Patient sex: F
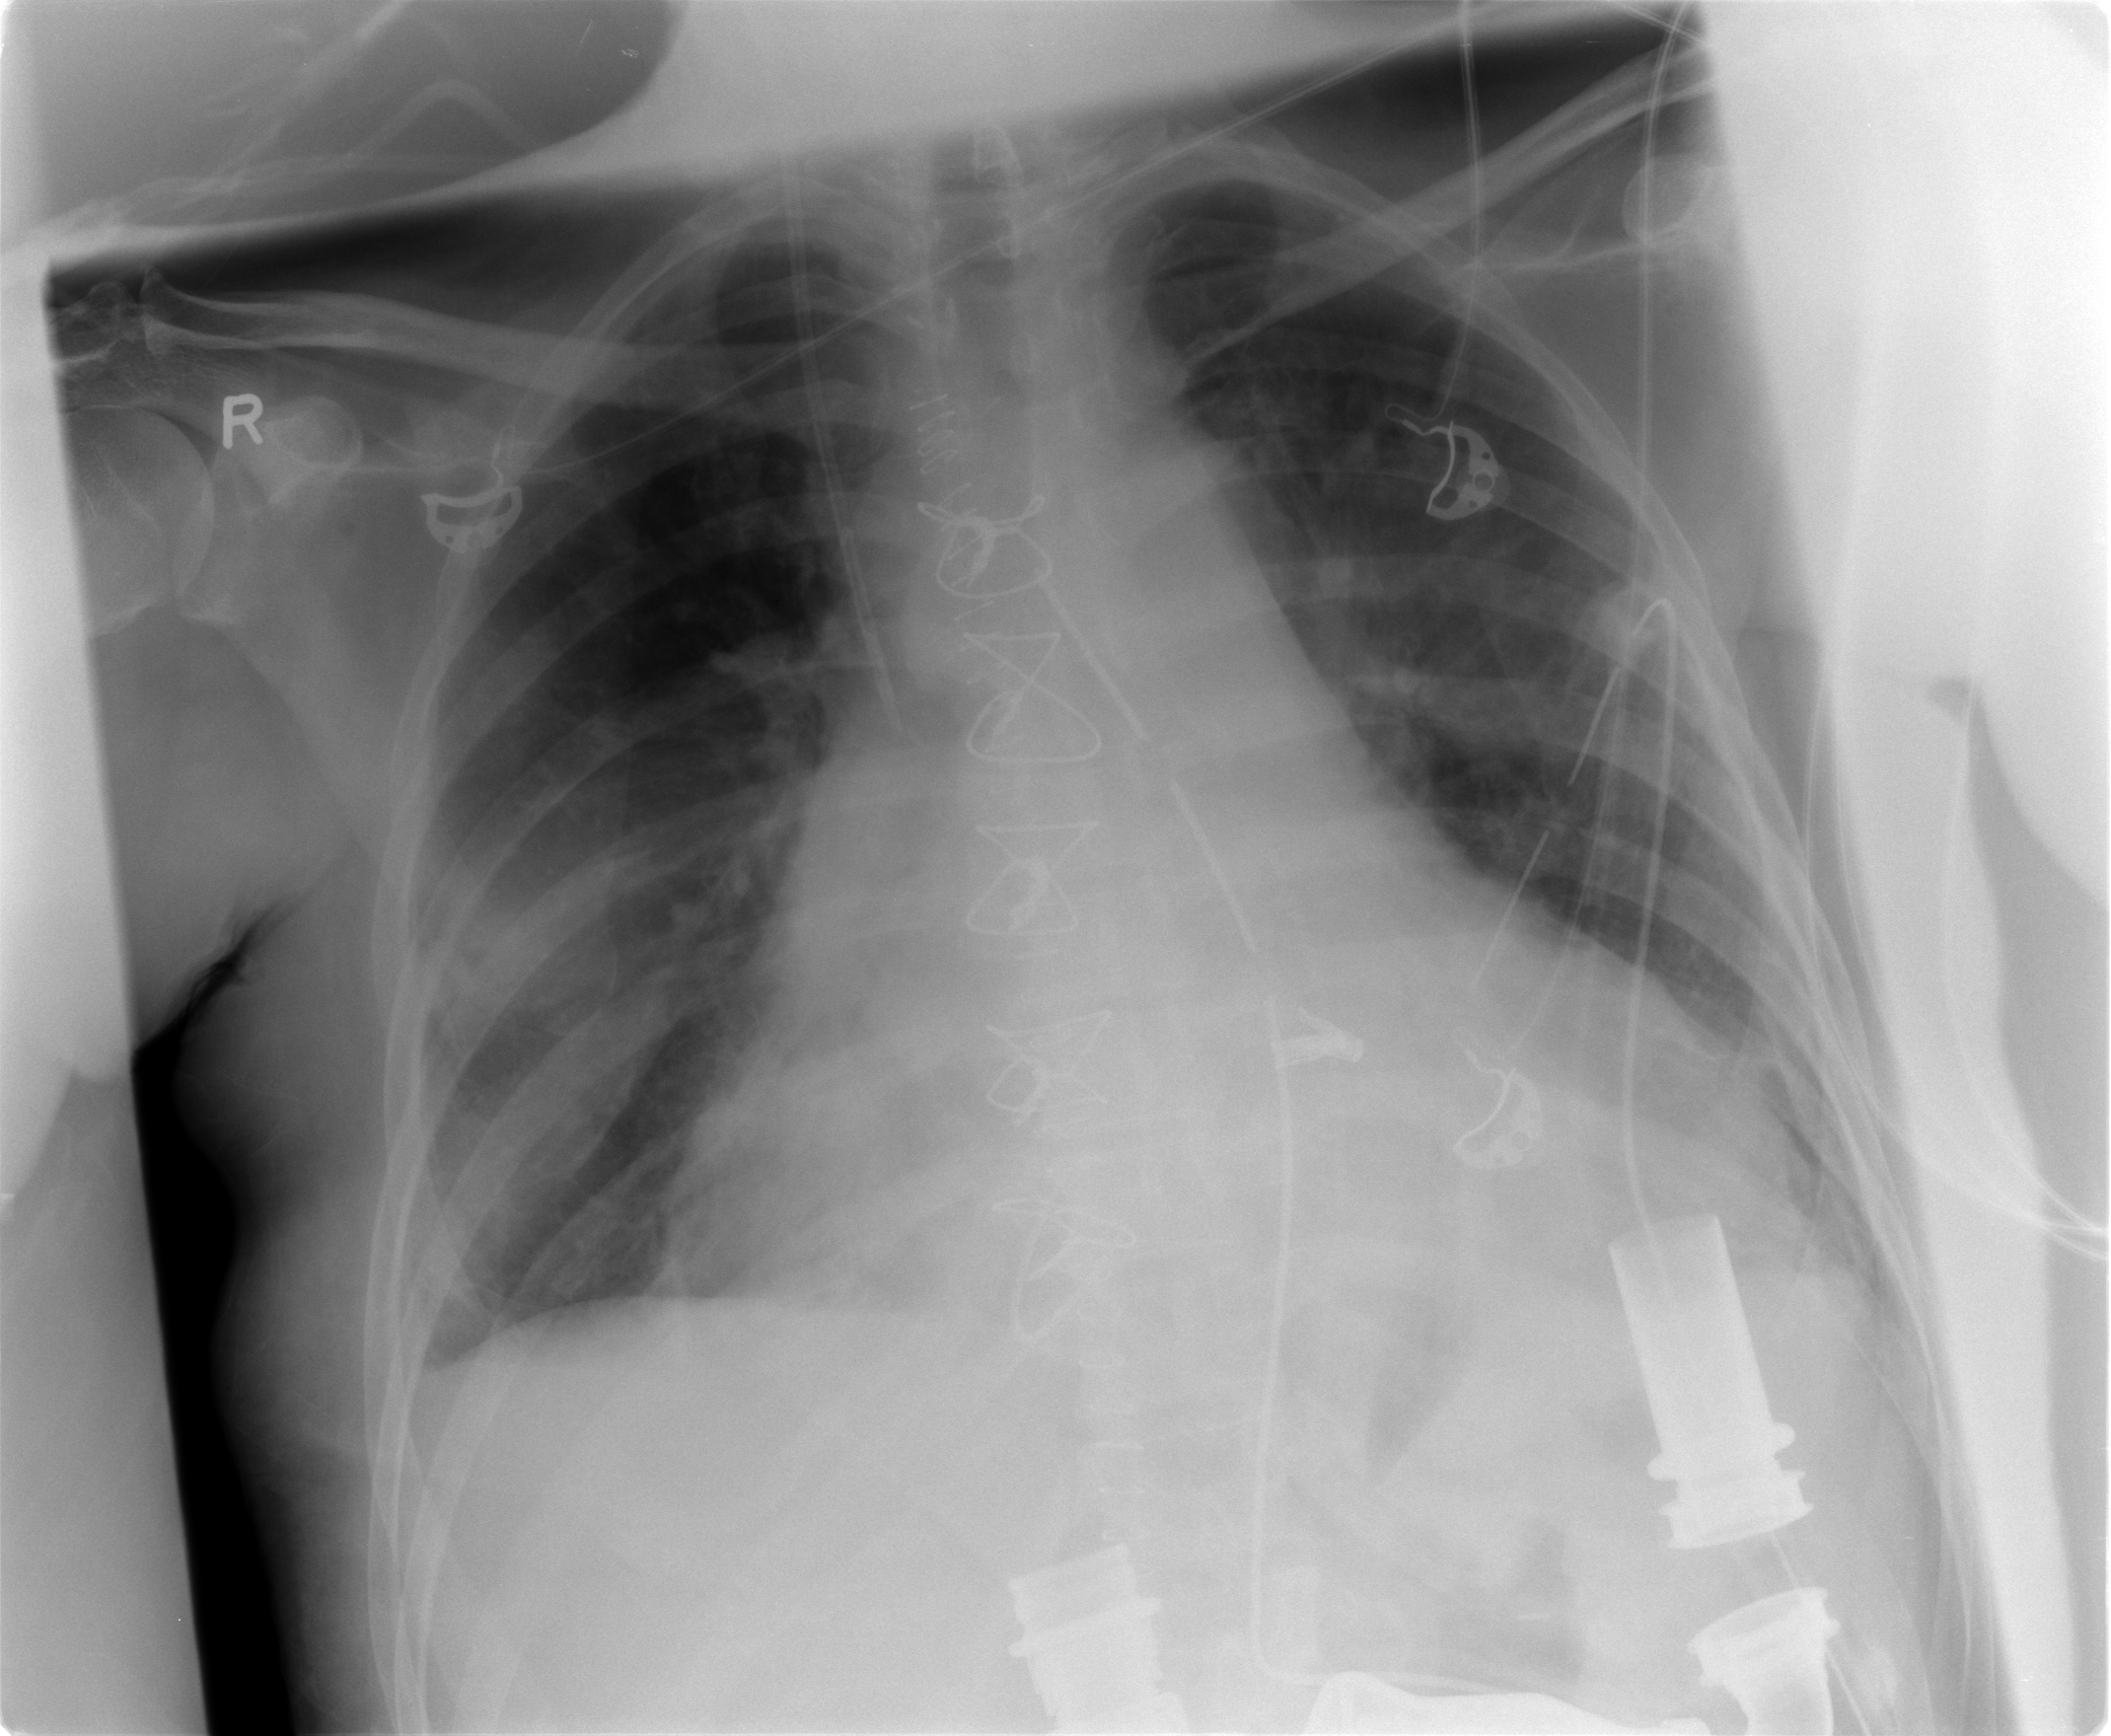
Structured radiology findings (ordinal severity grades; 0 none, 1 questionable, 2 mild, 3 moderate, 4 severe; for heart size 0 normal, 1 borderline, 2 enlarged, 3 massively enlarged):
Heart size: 3
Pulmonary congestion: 2
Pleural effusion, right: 1
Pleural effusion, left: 1
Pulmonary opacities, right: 2
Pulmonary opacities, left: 1
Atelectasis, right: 2
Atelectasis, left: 2